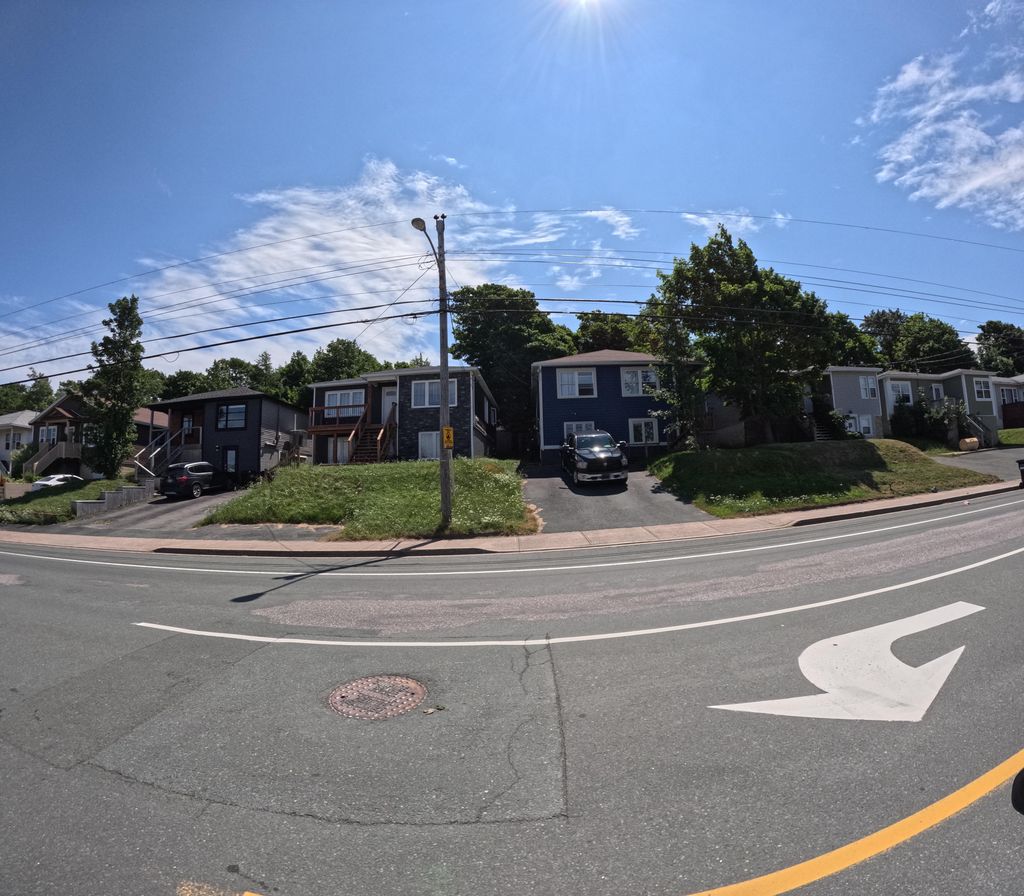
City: st_johns